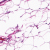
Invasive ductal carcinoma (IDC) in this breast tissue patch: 0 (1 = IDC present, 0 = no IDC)